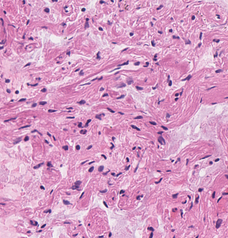
Tumor epithelial tissue: no
Tumor-associated stroma tissue: no
Normal tissue: yes